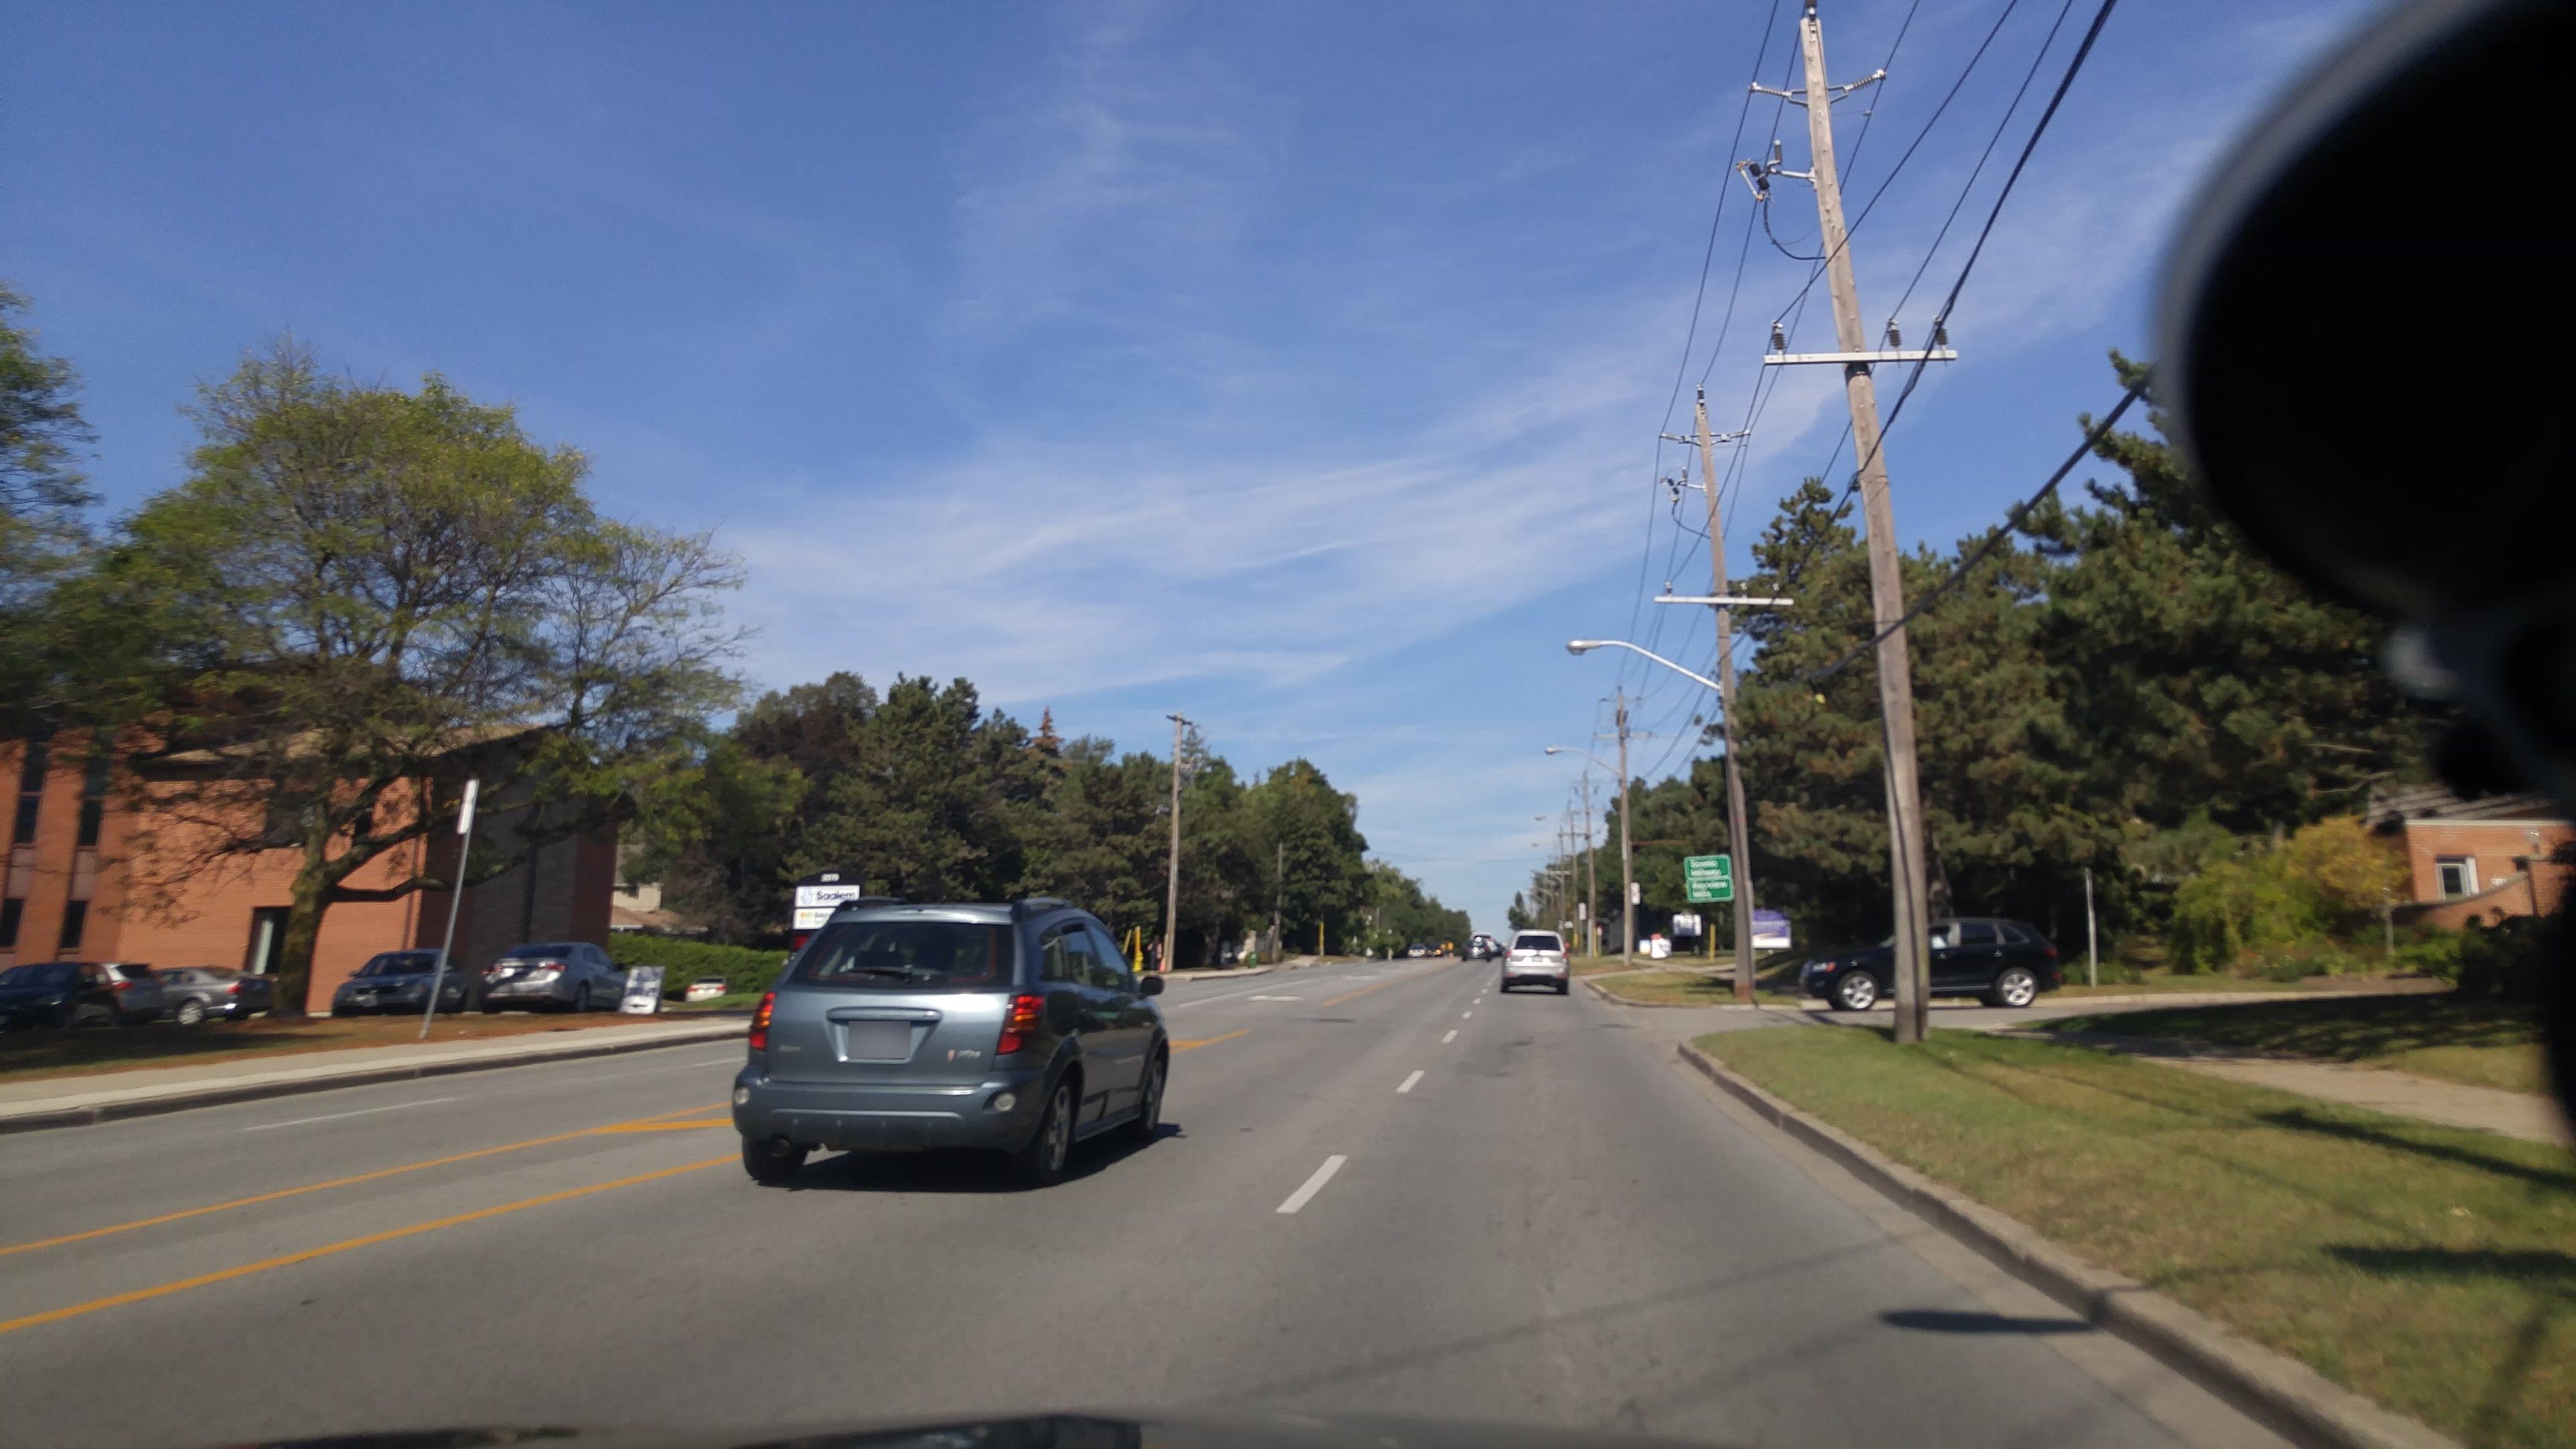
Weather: clear
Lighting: day
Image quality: good
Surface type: driving surface
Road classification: secondary
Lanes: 5, 4
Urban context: urban centre
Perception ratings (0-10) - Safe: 0.93, Lively: 6.81, Beautiful: 5.55, Boring: 3.6, Depressing: 4.51, Wealthy: 1.11